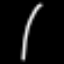
Label: line